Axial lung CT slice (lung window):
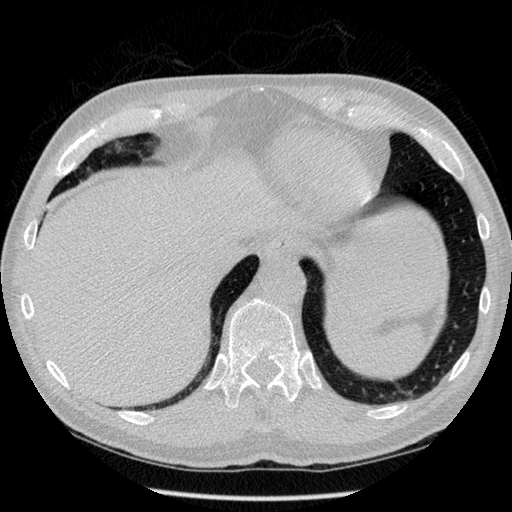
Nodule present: no